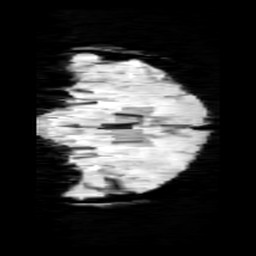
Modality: minIP
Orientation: coronal
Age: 13
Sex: female
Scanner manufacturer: siemens
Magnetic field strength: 3 T
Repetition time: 0.027 s
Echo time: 0.02 s